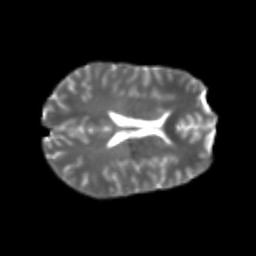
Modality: T2w
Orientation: axial
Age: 21
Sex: male
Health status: healthy
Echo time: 0.074 s